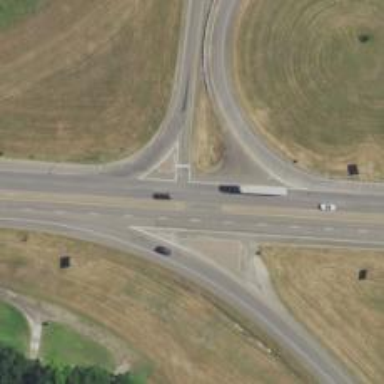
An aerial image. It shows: Trunk link highway.